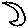
Label: moon